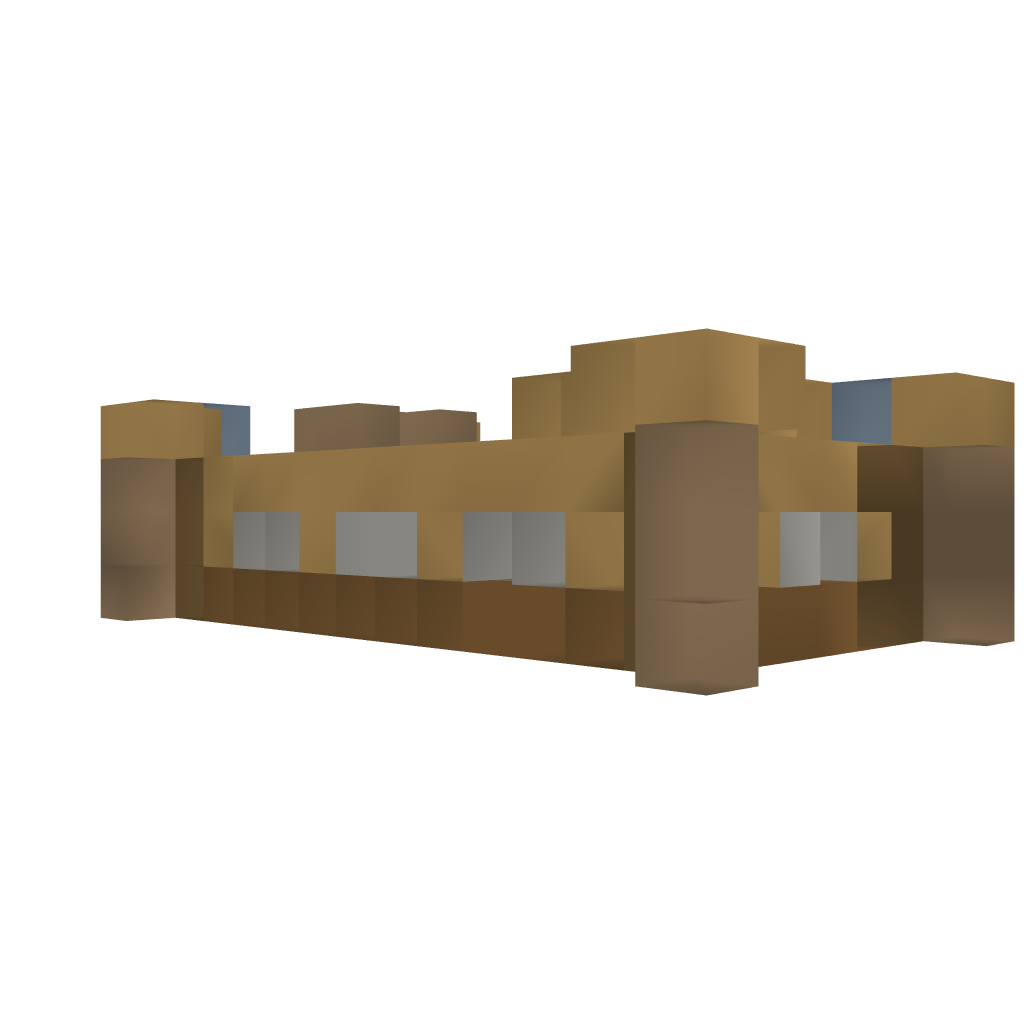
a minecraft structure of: My little cottage